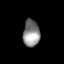
Tissue: lung
Cell type: Myeloid cells
Senescence score: 0.5975
Nuclear area (px): 436
Mean DAPI intensity: 139.209